RGB frame:
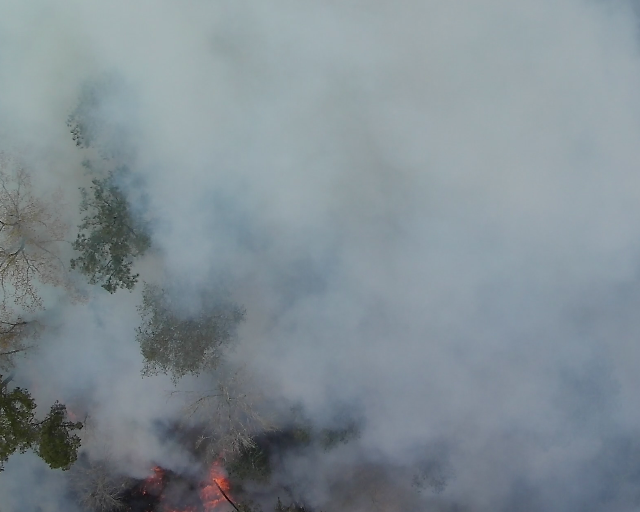
Thermal frame:
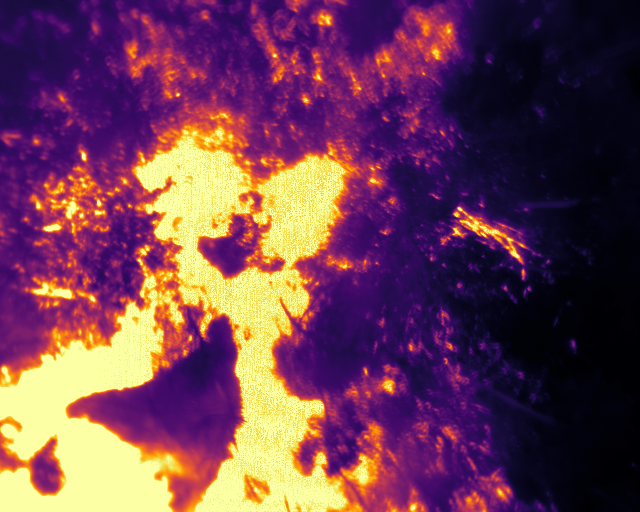
Captured: 2026-02-26 03:11:05
Pixels at or above 80 °C: 146482 (fraction of frame: 0.447)